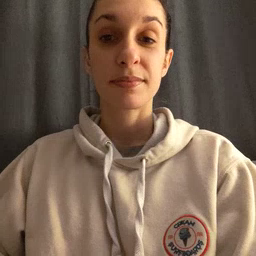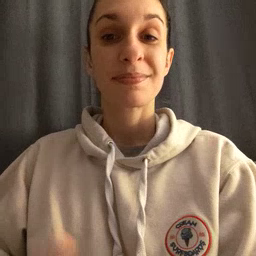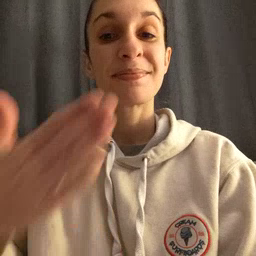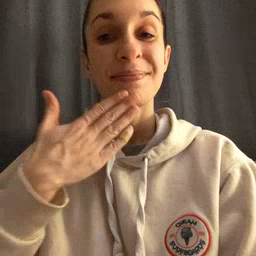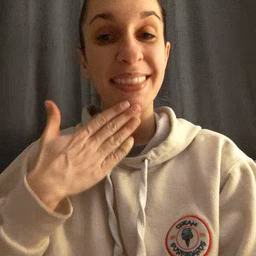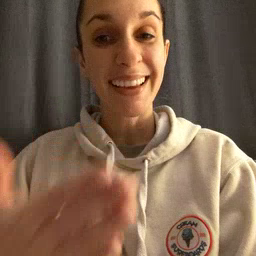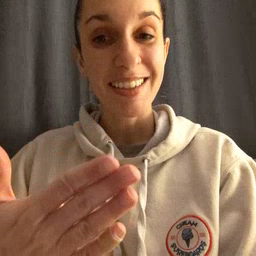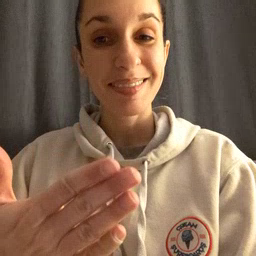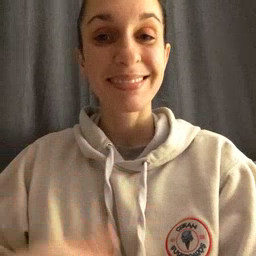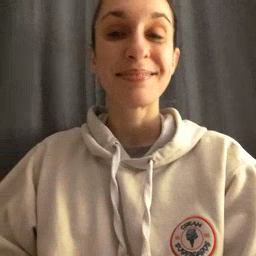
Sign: thankyou